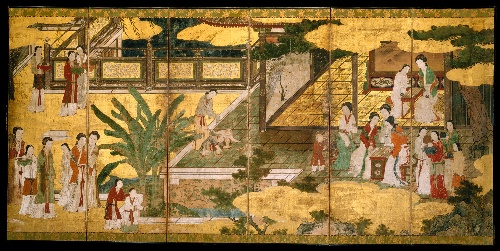
Title: 伝狩野永徳筆　唐美人唐子図屏風|Chinese Women and Children in a Palace Garden
Artist: Kano Eitoku
Artist bio: Japanese, 1543–1590
Date: 17th century
Object type: Screen
Classification: Paintings
Medium: Six-panel folding screen; ink, color, gold, and gold leaf on paper
Culture: Japan
Period: Edo period (1615–1868)
Dimensions: 65 1/4 x 146 1/4 in. (165.8 x 371.5 cm)
Department: Asian Art
Credit line: H. O. Havemeyer Collection, Bequest of Mrs. H. O. Havemeyer, 1929
Accession year: 1929
Repository: Metropolitan Museum of Art, New York, NY
Tags: Boys|Girls|Women|Servants